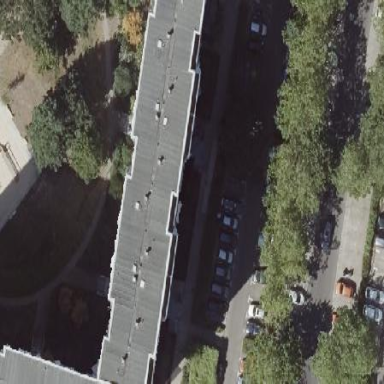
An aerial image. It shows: Building with apartments and flat roof.